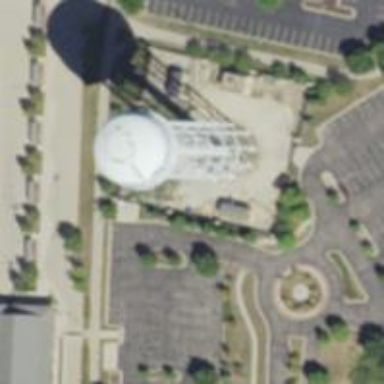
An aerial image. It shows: Water tower that is man-made.